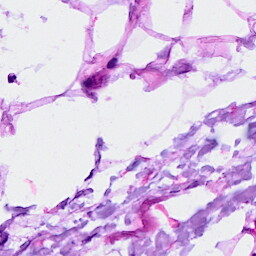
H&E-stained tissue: Breast